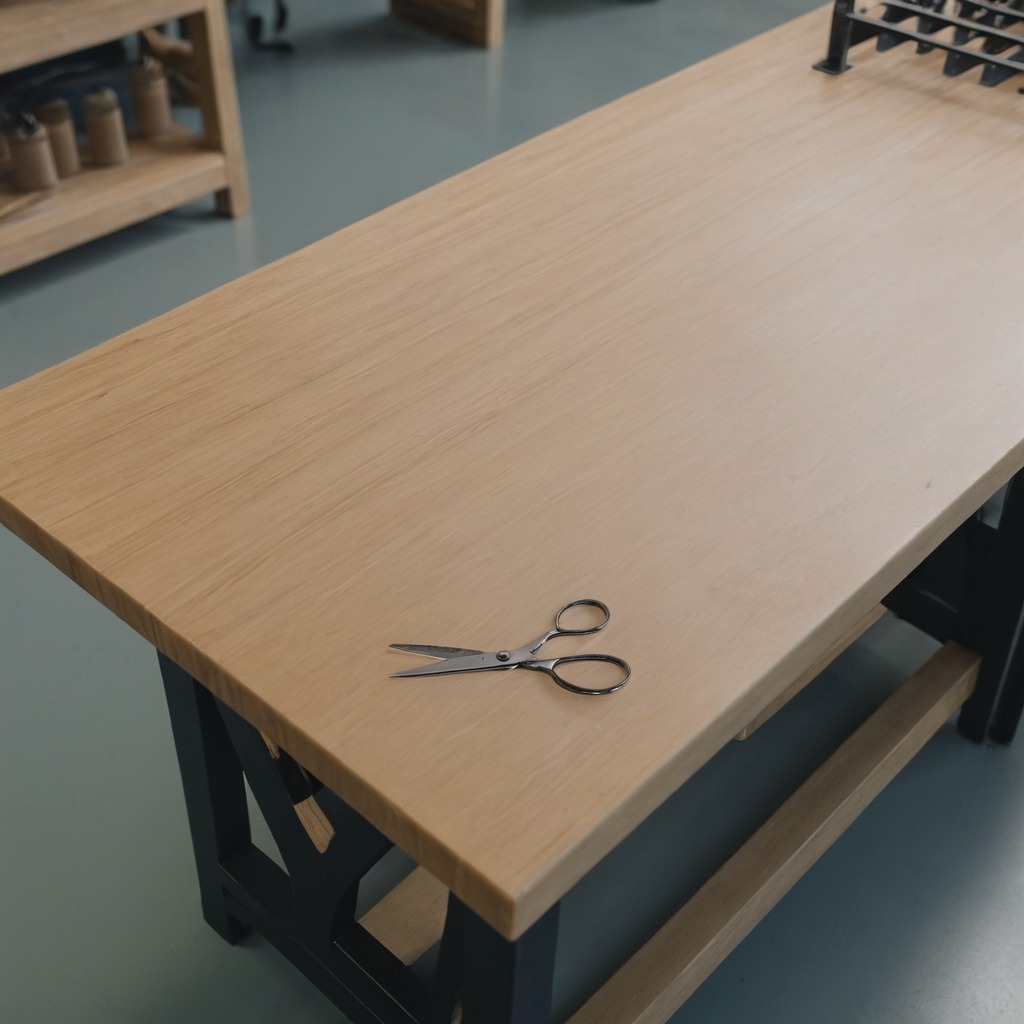
A scissor lying on the workbench inside a coastal fishing gear workshop